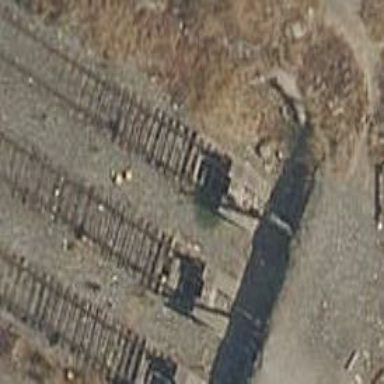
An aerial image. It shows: Railway buffer stop.